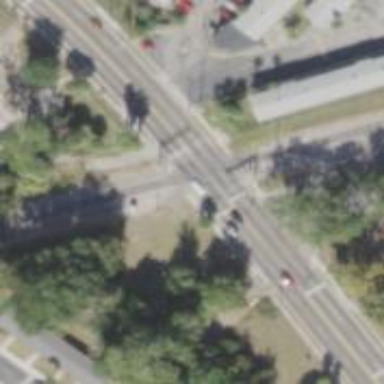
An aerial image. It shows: Railway crossing.